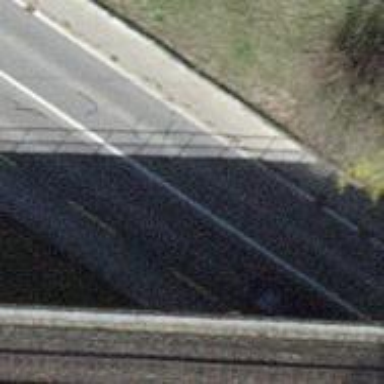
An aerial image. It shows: Asphalt road with primary highway designation. There is dedicated cycle lane on the left.